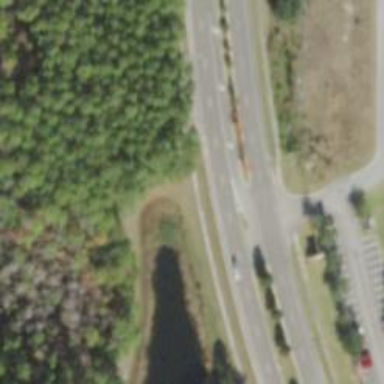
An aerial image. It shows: Tertiary link road.